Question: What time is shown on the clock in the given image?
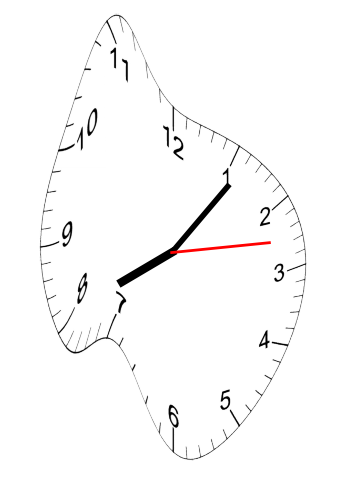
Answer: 08:06:13